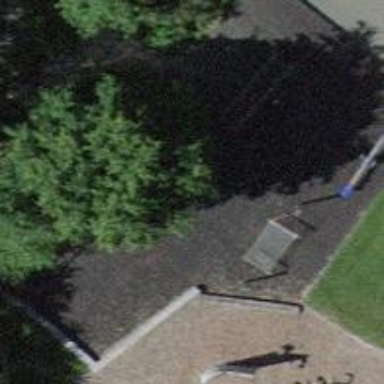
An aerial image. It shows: Playground area for leisure land.